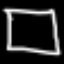
Label: square